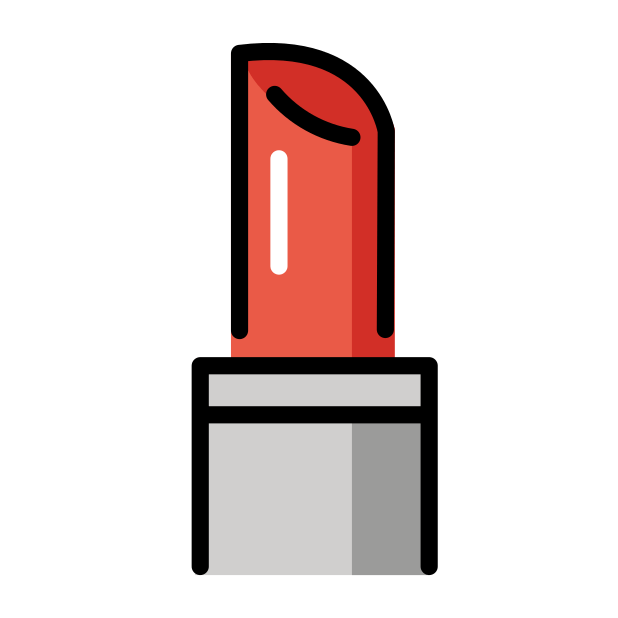
lipstick